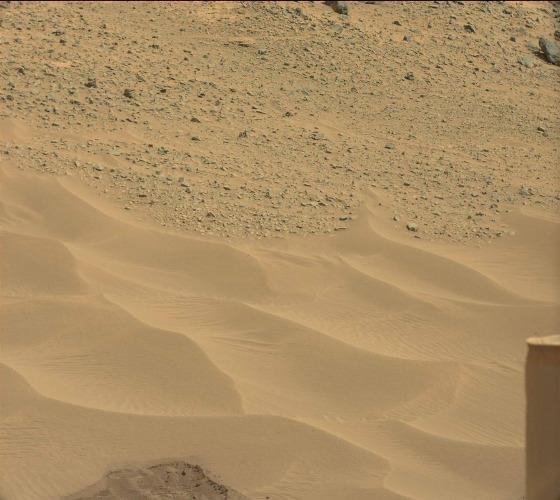
Terrain classes present: Background, Gravel / Sand / Soil, Rock, Shadow, Track